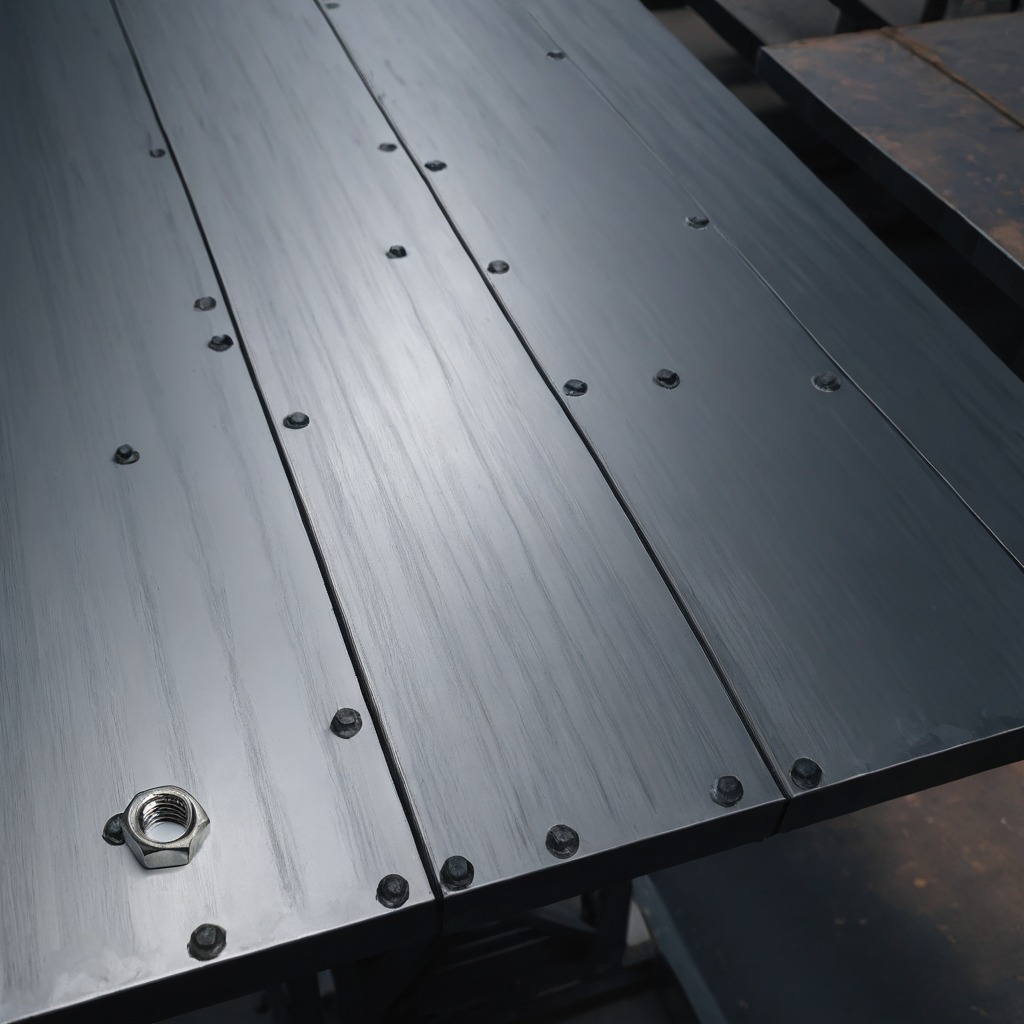
A metal nut is lying on a cold steel table in a mining workshop.